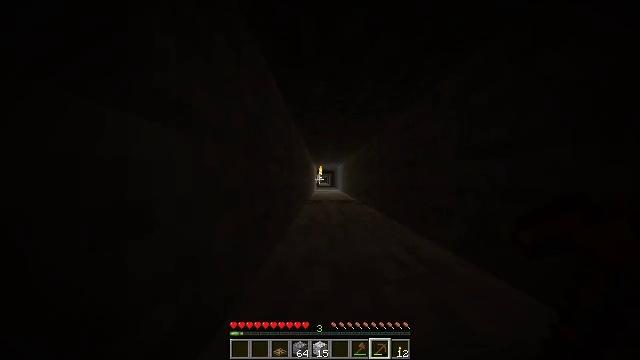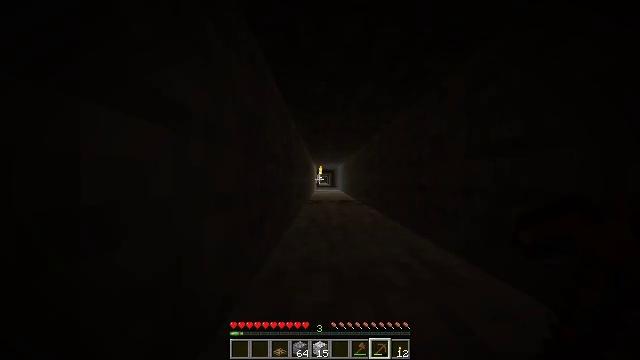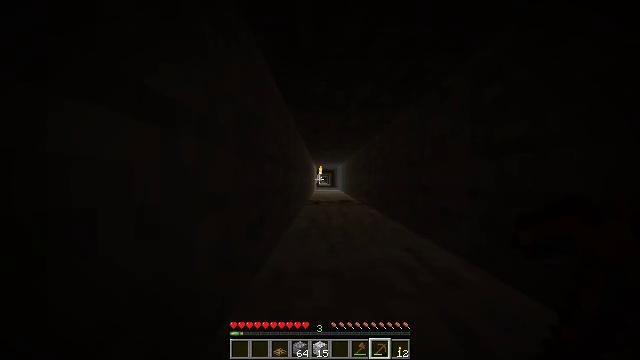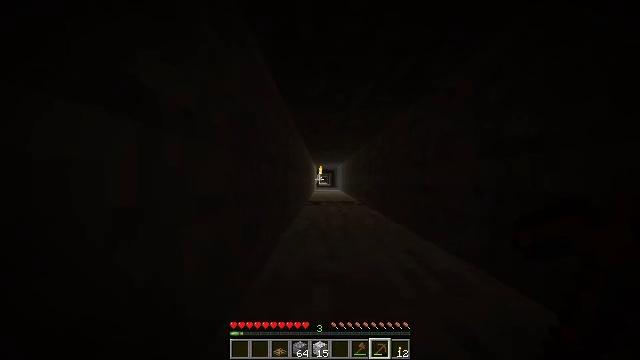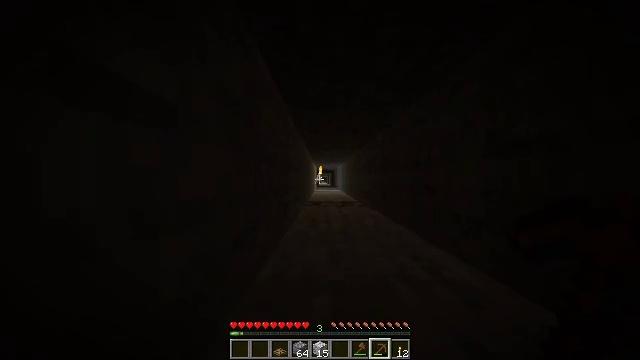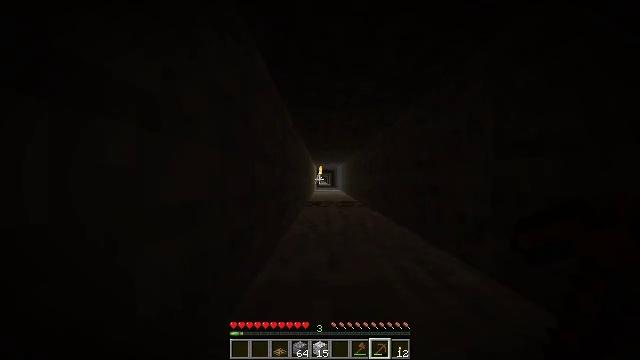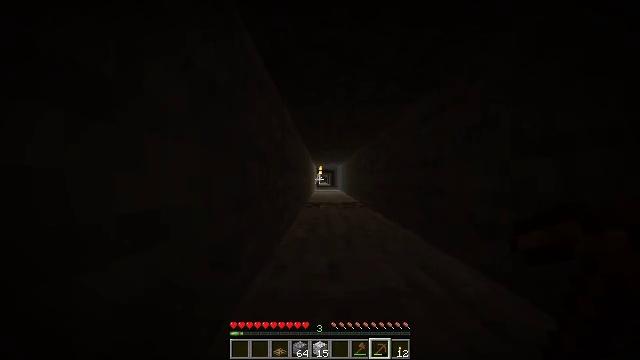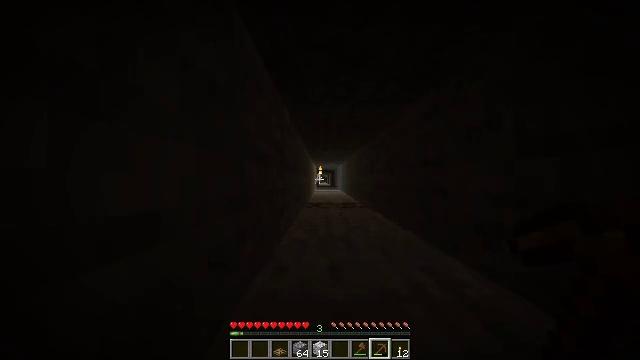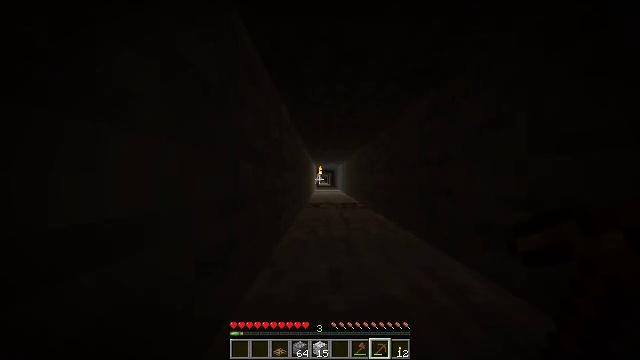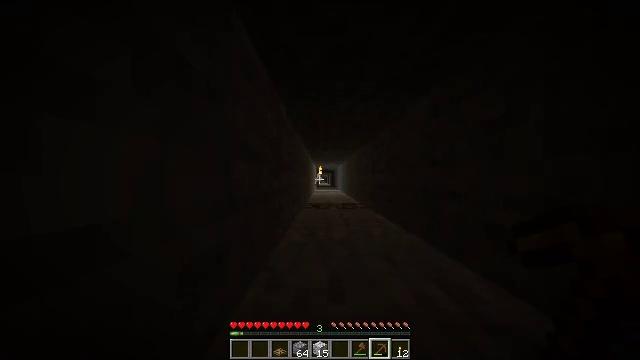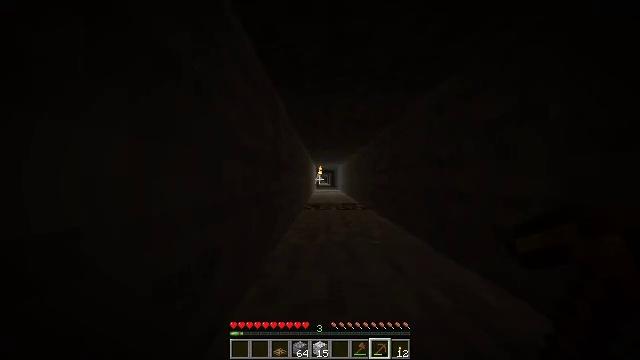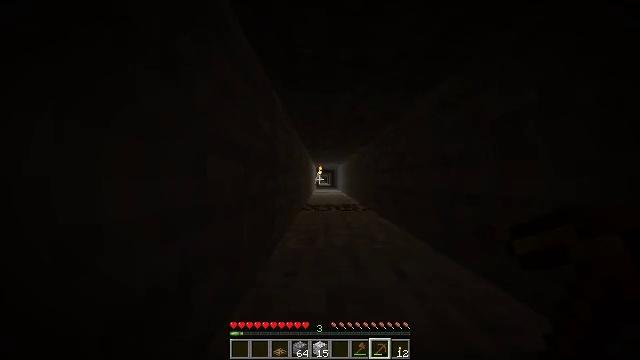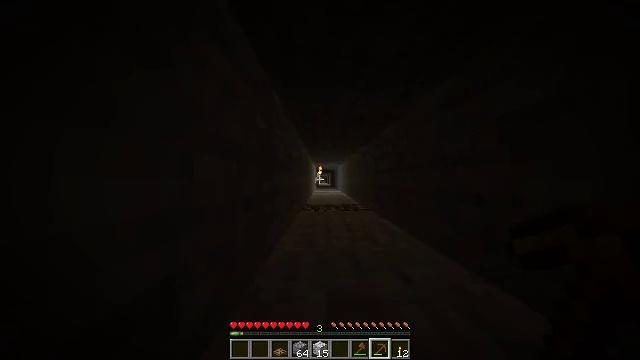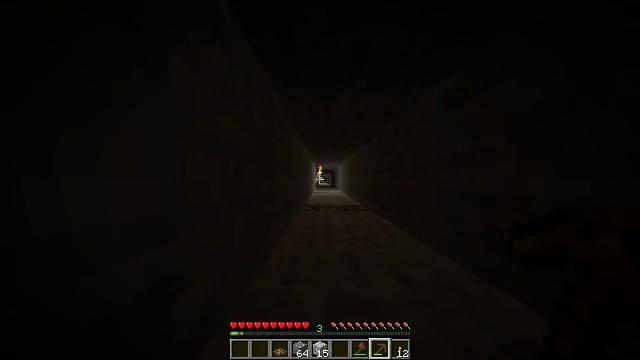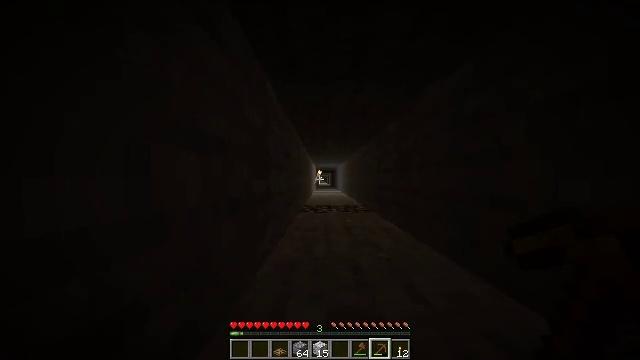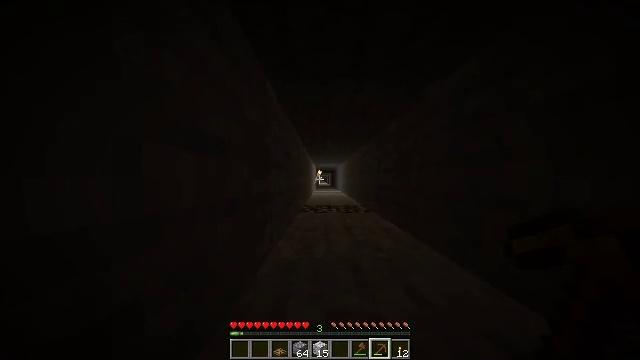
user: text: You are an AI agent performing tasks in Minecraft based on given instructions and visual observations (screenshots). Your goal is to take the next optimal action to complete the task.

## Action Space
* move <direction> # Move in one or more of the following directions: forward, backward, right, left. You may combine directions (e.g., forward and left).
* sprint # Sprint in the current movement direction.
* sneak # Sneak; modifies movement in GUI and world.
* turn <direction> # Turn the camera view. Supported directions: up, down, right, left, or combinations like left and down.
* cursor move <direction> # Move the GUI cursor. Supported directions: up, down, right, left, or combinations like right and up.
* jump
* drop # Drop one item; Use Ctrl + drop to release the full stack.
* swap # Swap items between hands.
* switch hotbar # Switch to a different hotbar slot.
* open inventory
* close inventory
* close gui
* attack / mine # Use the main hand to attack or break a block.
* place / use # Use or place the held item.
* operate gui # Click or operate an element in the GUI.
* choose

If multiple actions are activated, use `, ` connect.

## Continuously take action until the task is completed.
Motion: motion action
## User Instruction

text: Break the wall torch for relocation.
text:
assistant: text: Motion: move forward
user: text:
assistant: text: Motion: move forward
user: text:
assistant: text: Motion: move forward
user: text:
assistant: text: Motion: move forward
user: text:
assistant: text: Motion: move forward
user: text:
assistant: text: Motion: move forward
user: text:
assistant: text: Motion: move forward
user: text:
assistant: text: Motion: move forward
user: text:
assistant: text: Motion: move forward
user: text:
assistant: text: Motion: move forward
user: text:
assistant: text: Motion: move forward
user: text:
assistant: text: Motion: move forward
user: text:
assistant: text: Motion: move forward
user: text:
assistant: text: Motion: move forward
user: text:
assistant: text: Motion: move forward
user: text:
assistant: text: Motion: move forward
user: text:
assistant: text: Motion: move forward
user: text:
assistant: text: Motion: move forward
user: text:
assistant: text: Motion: move forward
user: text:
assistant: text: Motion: move forward
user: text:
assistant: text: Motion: move forward
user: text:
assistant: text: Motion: move forward
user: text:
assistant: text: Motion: move forward
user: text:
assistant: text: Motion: move forward
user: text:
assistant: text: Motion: move forward
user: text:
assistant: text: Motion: move forward
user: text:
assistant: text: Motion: move forward
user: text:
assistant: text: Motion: move forward
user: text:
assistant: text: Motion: move forward
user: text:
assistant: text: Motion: move forward